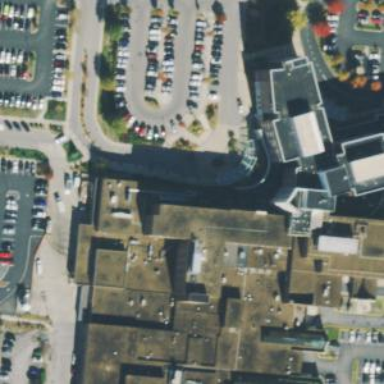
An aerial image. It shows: Hospital building.